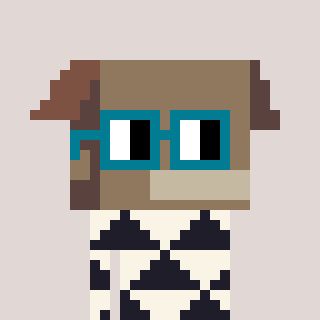
a pixel art character with square dark green glasses, a box-shaped head and a grayscale-colored body on a warm background